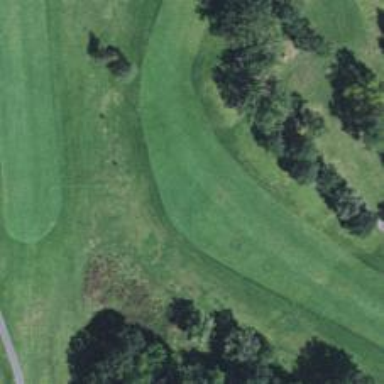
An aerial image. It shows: Golf hole.